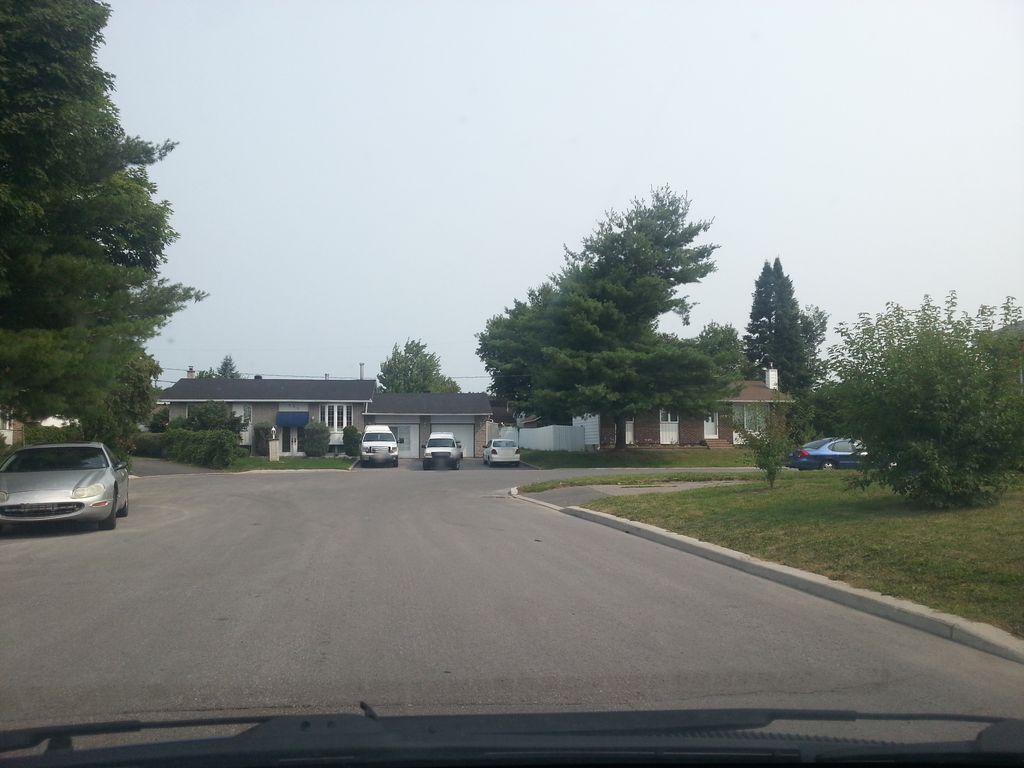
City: ottawa-gatineau